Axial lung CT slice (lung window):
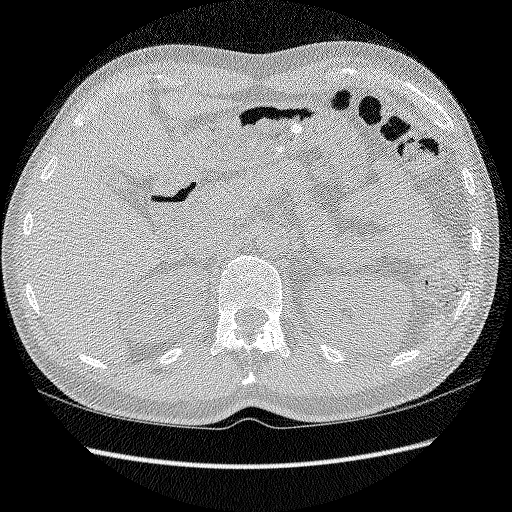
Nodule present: no